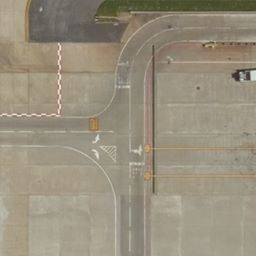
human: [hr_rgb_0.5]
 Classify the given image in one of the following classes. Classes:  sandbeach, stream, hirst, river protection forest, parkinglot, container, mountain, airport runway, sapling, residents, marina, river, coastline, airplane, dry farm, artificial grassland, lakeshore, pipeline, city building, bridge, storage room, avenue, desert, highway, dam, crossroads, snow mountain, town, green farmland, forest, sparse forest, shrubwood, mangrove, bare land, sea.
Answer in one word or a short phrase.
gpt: airport runway